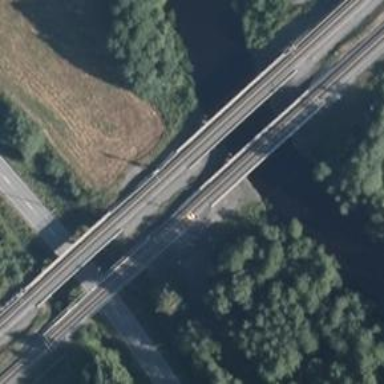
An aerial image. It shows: Bridge with electrified continuous railway track and contact line.